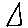
Label: triangle